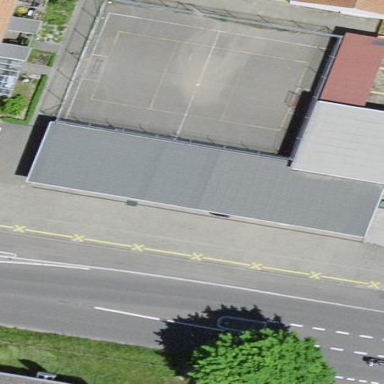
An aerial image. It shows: View of roof of building.